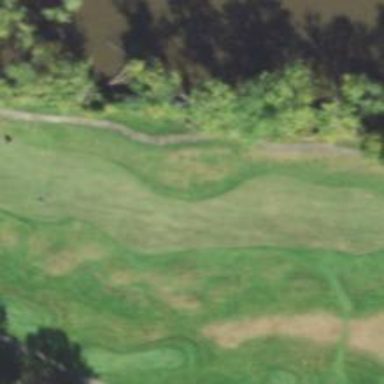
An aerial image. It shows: View of golf hole.